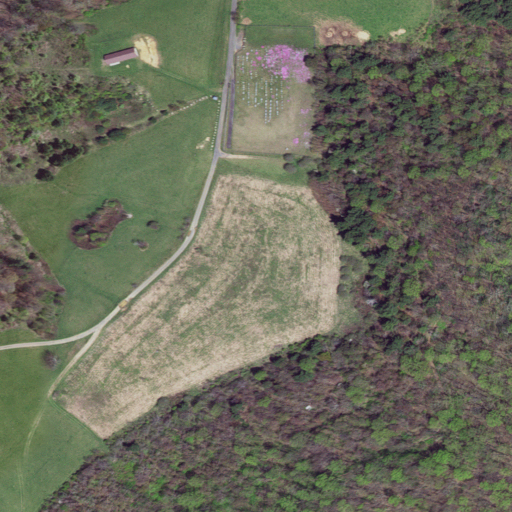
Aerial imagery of mountain in Virginia named Harris Mountain containing pasture, deciduous forest, mixed forest, and open development